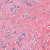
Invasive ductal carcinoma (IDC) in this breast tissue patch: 0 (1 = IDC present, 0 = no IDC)